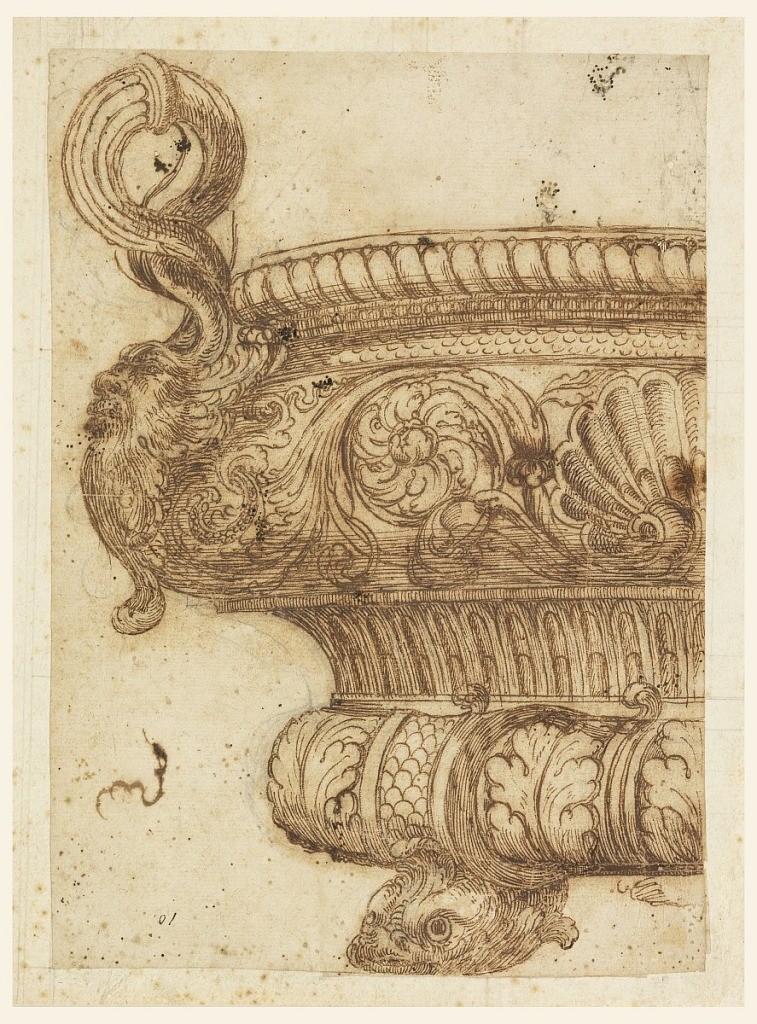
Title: Design for Jardinière
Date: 16th century
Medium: Pen and brown ink on off-white laid paper
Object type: Drawing
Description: Obverse: the lions are shown in profile, facing each other. They clutch the balls with their fore paws, turned backward. Reverse, at right, the upper part of a molded frame, the central part of which protrudes.